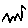
Label: zigzag